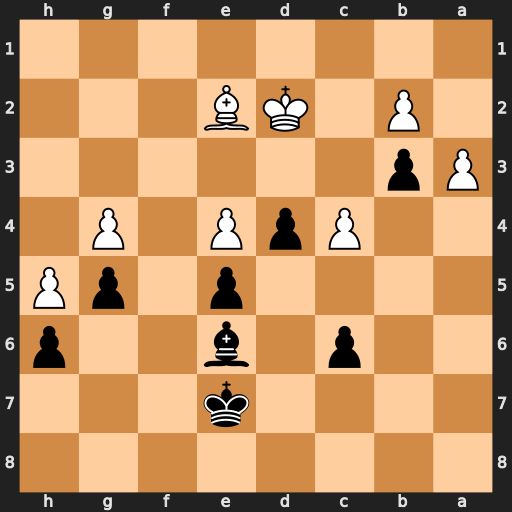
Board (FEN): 8/4k3/2p1b2p/4p1pP/2PpP1P1/Pp6/1P1KB3/8
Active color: b
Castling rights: -
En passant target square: -
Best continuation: Kd6 c5+ Kxc5